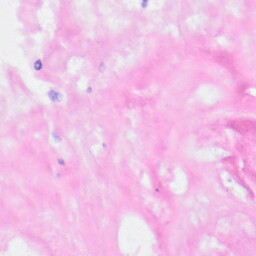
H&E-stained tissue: Kidney